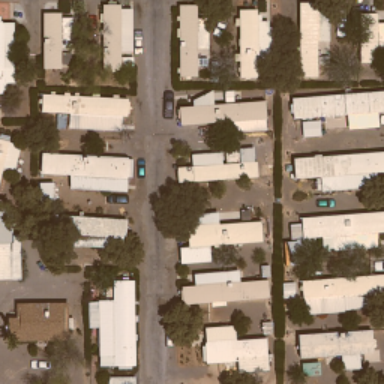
Many mobile homes arranged in lines in the mobile home park .